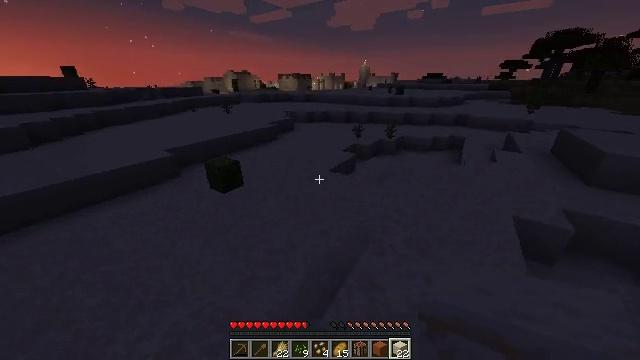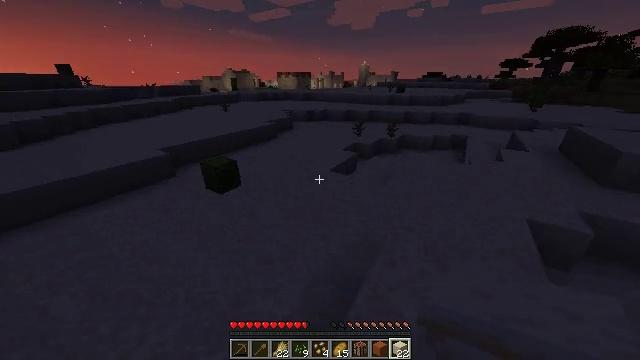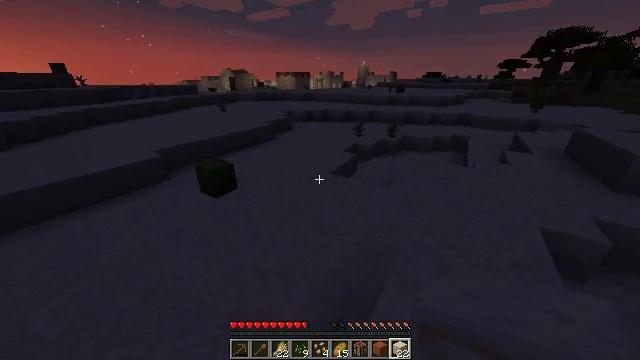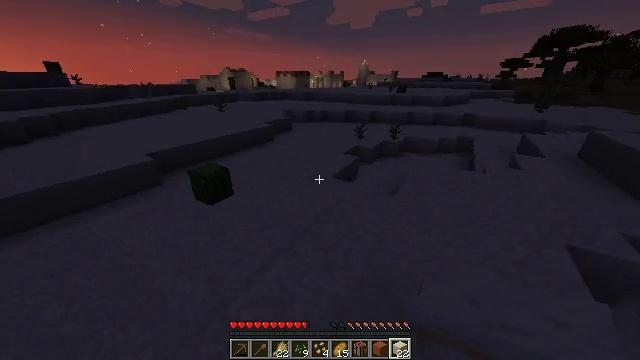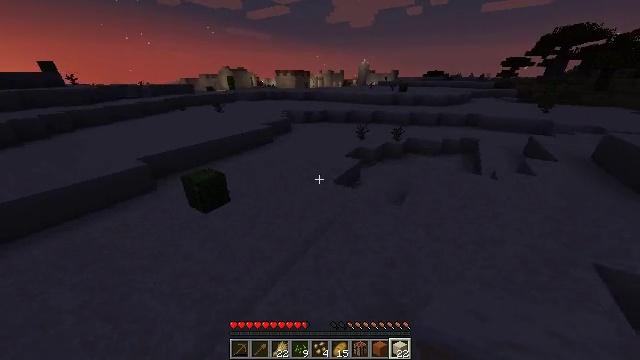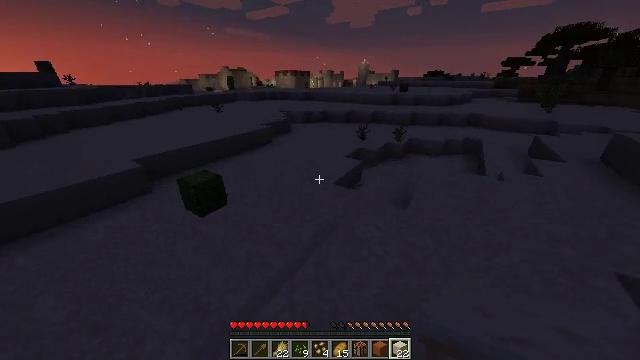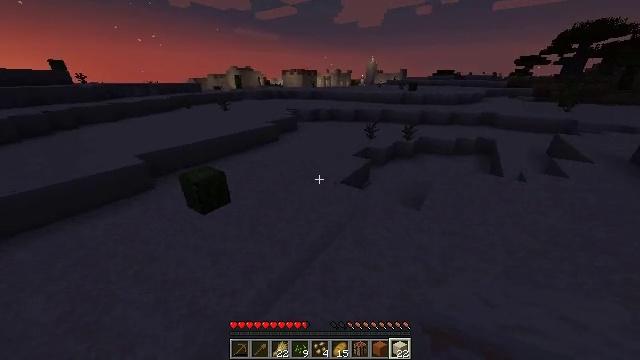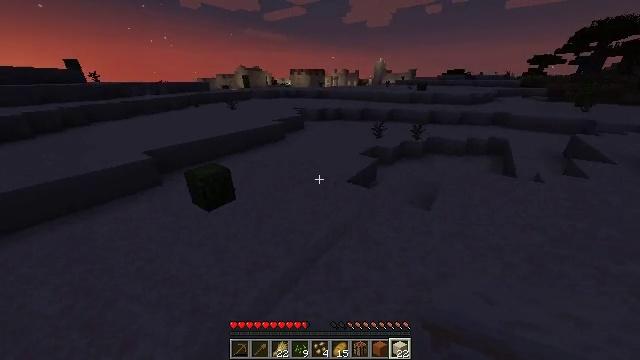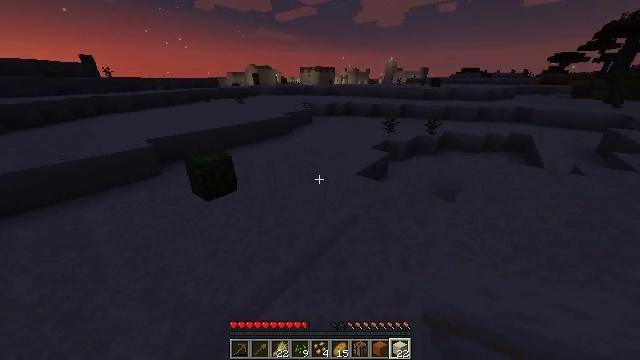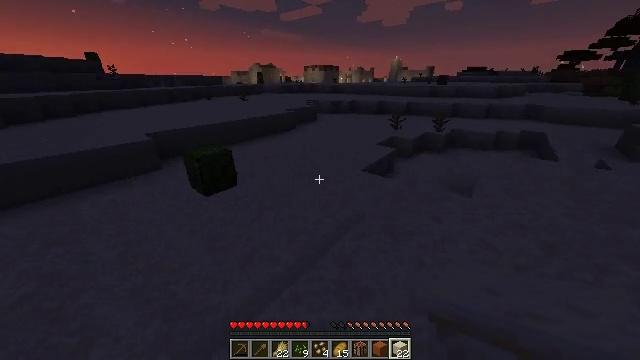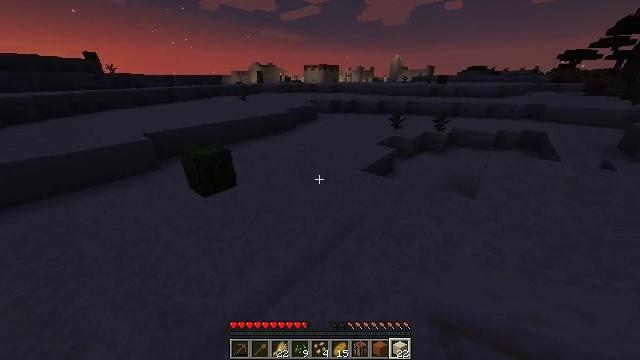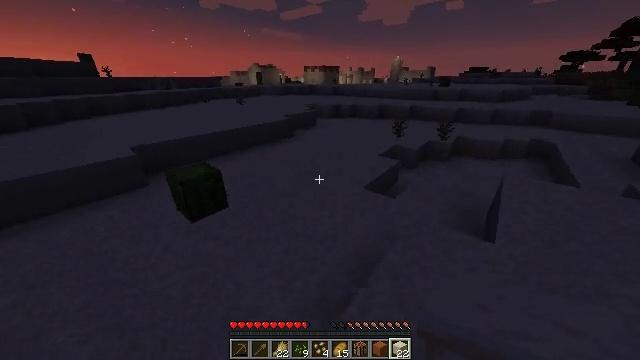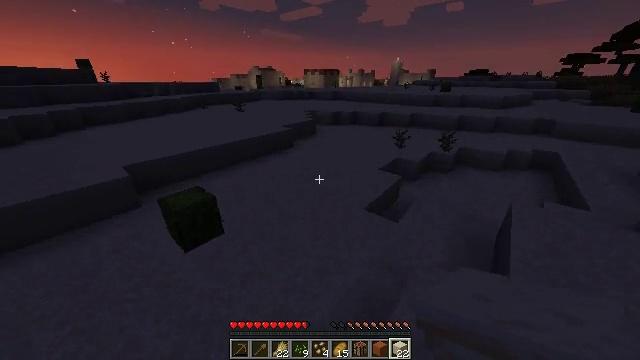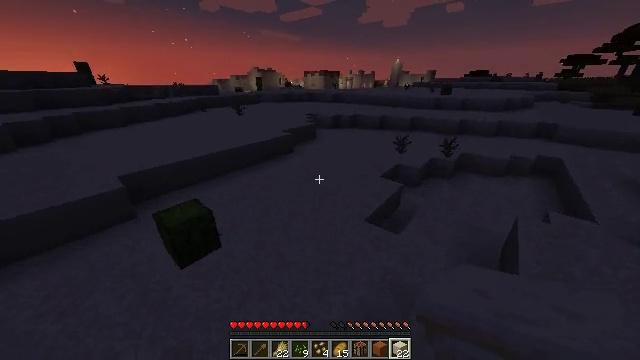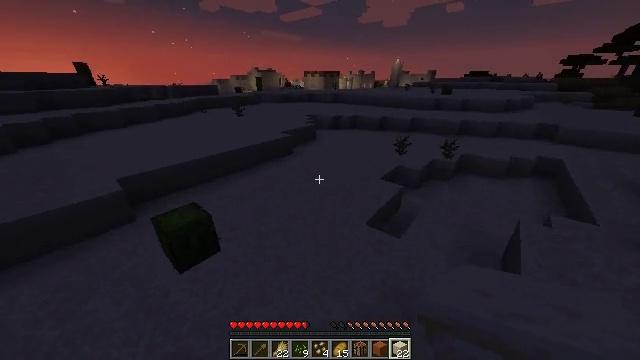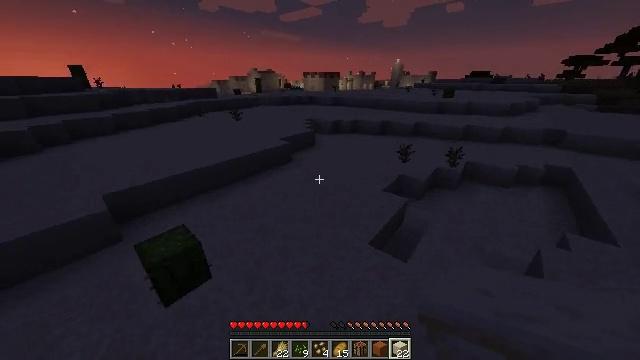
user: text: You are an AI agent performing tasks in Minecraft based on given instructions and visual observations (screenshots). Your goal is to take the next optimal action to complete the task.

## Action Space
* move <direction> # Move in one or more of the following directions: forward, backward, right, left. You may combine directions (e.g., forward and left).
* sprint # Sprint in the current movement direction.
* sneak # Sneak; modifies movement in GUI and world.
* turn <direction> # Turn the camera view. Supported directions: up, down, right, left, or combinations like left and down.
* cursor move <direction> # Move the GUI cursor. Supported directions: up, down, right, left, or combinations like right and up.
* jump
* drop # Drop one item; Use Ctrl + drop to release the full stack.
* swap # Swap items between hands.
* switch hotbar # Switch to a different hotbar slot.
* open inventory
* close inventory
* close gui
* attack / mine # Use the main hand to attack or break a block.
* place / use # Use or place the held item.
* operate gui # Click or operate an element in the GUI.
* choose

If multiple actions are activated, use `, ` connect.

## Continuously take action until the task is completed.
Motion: motion action
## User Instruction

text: Break terracotta to collect it.
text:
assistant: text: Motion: move forward, sprint
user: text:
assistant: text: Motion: move forward, sprint
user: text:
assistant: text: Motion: move forward, sprint
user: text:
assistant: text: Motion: move forward, sprint
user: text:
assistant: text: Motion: move forward, sprint
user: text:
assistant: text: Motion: move forward, sprint, turn left
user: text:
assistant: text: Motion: move forward, sprint, turn left
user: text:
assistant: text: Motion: move forward, sprint, turn left
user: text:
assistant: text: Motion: move forward, sprint, turn left
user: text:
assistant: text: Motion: move forward, sprint
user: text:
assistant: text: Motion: move forward, sprint, jump
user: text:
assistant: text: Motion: move forward, sprint, jump
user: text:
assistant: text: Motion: move forward, sprint, jump
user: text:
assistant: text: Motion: move forward, sprint, jump
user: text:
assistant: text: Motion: move forward, sprint, jump
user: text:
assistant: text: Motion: move forward, sprint, jump
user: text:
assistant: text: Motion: move forward, sprint
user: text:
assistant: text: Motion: move forward, sprint
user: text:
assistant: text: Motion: move forward, sprint
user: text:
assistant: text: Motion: move forward, sprint
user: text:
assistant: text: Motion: move forward, sprint
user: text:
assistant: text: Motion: move forward, sprint
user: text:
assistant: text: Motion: move forward, sprint
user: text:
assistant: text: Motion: move forward, sprint
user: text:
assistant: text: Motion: move forward, sprint
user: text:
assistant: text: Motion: move forward, sprint
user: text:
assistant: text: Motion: move forward, sprint
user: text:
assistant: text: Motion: move forward, sprint
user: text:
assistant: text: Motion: move forward, sprint
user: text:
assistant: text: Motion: move forward, sprint